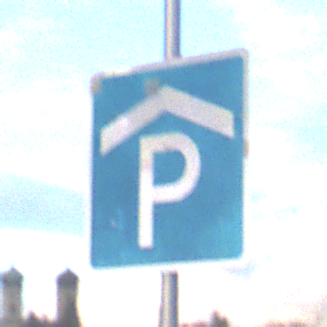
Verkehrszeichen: Parkhaus
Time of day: SunriseSunset
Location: Outdoor (Suburban)
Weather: PartlyCloudy
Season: NotSpecified
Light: Natural